Interaction volume radius: 5 \u00c5
Interaction volume height: 40 \u00c5
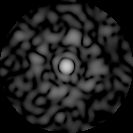
Disorder parameter: 0.8472